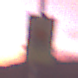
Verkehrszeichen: FahrzeugeMitWassergefaehrdenderLadungOhnePfeilsymbol
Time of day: Dawn
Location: Outdoor (Nature)
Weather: PartlyCloudy
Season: NotSpecified
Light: Natural